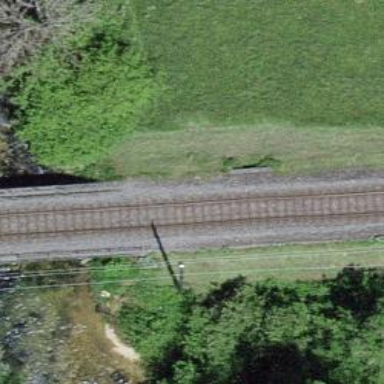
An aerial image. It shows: Bridge over electrified railway with contact line.